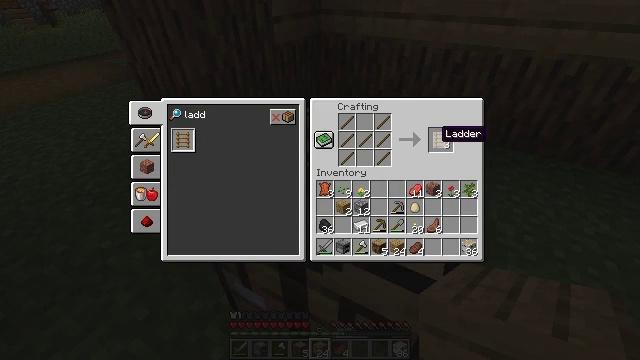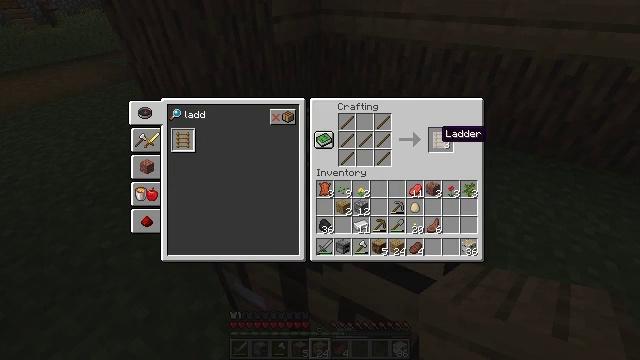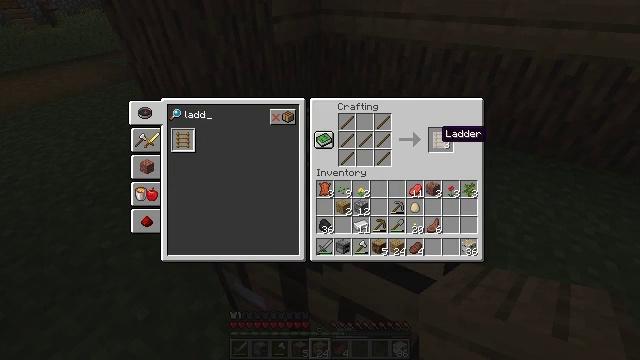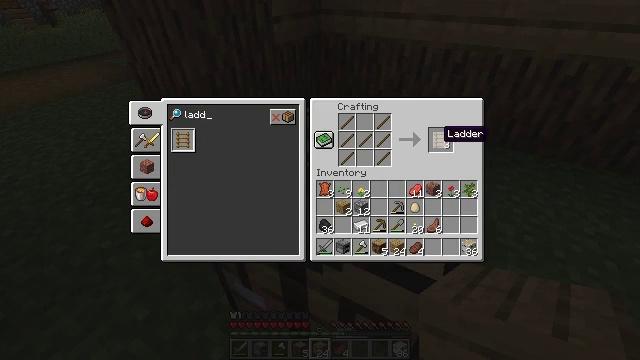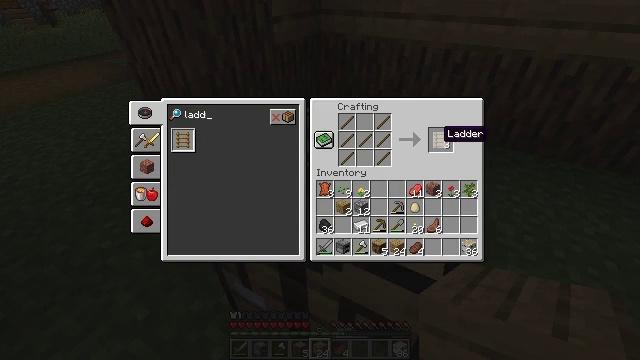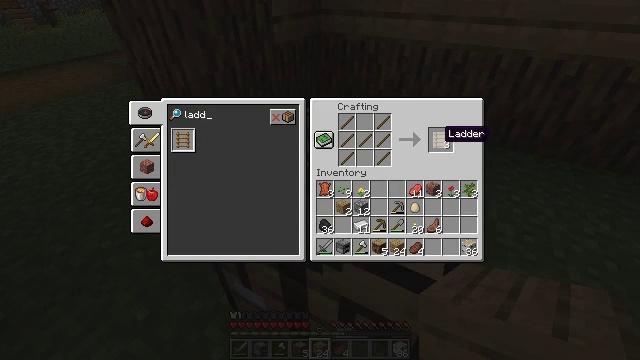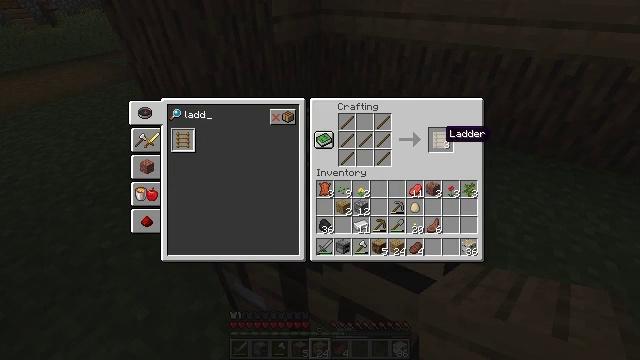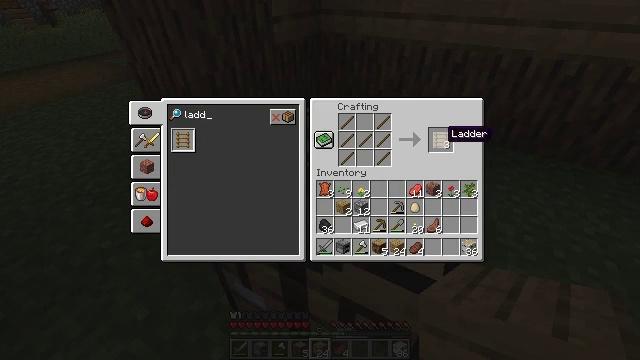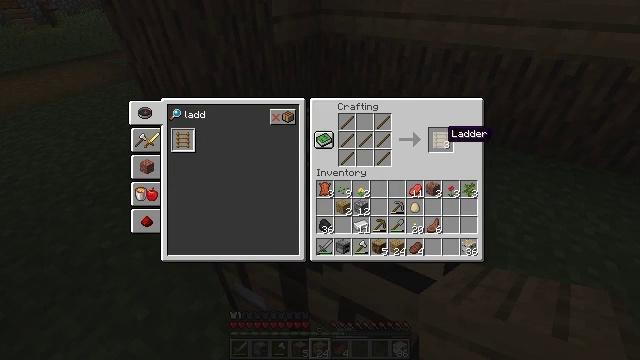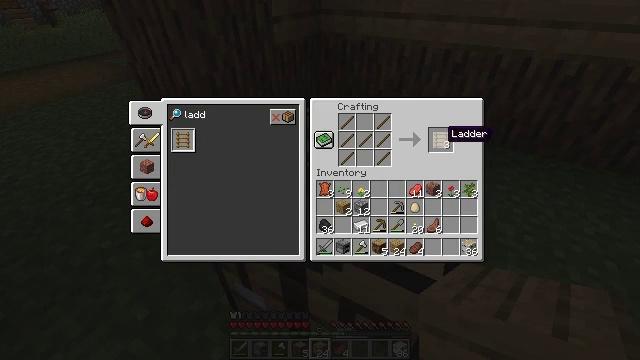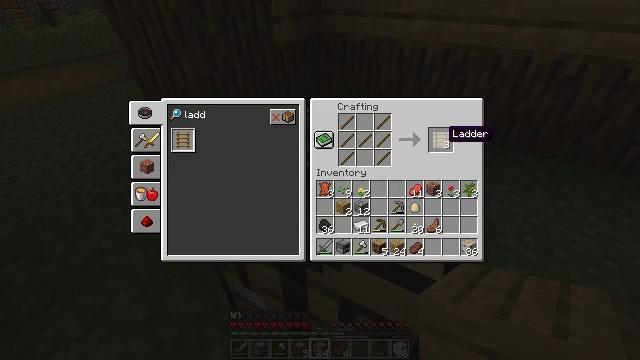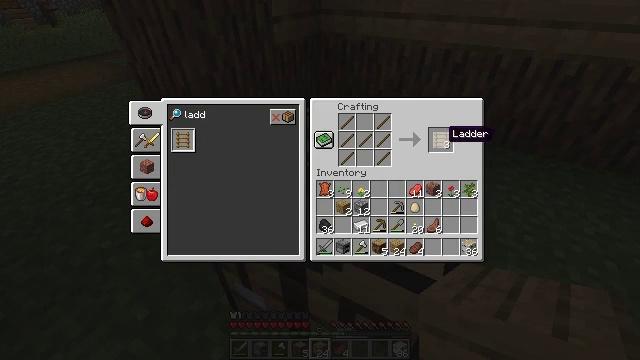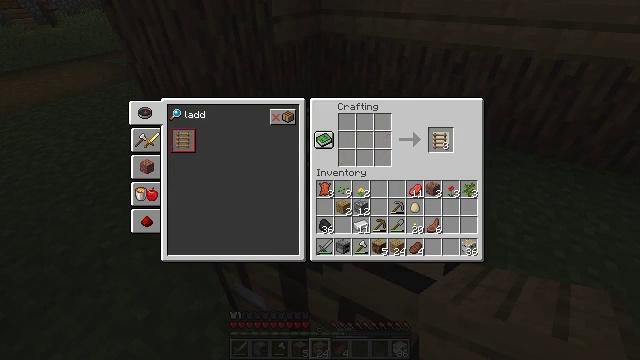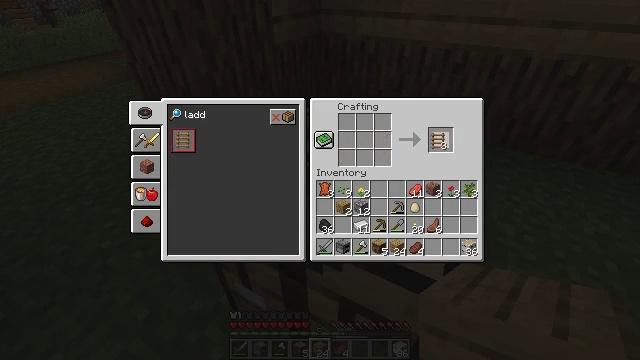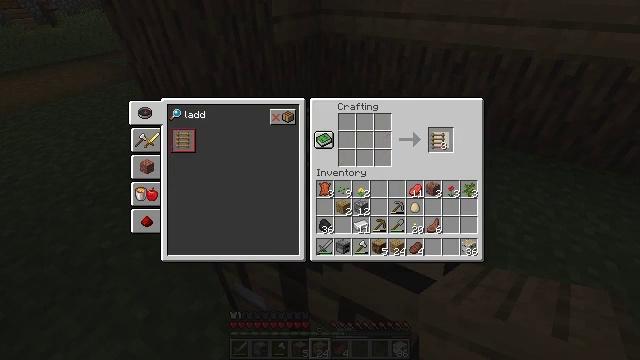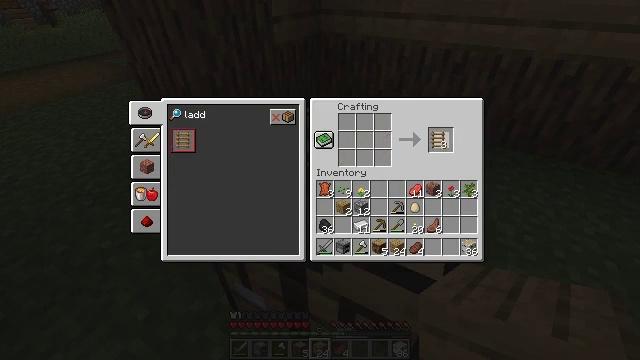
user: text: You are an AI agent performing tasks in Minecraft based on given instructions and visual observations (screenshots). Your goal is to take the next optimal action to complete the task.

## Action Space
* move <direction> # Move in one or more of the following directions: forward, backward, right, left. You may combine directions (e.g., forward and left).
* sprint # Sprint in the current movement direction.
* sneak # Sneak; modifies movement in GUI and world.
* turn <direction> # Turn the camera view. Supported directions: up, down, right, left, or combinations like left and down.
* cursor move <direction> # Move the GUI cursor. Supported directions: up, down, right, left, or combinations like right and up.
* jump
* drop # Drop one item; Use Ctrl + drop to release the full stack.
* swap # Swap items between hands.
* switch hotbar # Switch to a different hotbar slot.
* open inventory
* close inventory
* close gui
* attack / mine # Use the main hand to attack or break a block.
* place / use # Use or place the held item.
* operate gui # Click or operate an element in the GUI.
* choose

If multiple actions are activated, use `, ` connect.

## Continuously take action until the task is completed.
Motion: motion action
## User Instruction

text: Craft the ladder by arranging sticks in the crafting grid.
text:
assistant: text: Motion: no_op
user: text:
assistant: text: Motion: no_op
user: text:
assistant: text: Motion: no_op
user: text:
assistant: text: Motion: no_op
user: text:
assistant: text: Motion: no_op
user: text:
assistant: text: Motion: no_op
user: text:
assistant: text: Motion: no_op
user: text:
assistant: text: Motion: no_op
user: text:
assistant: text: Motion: no_op
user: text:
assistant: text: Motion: no_op
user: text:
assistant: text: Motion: no_op
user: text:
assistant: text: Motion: operate gui
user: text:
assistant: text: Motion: operate gui
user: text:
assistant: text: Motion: operate gui
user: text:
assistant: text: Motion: no_op
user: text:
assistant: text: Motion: no_op
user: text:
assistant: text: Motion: no_op